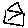
Label: house